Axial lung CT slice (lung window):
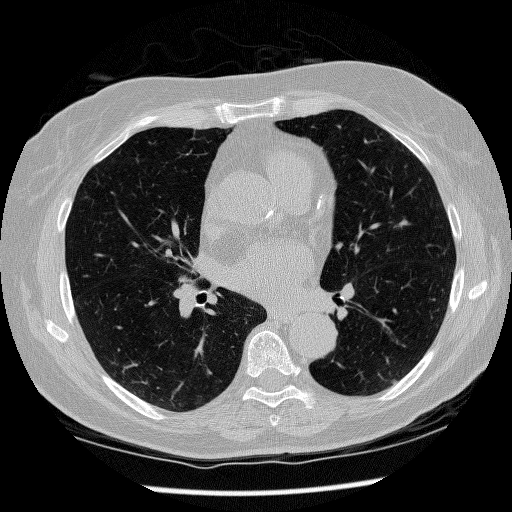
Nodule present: no